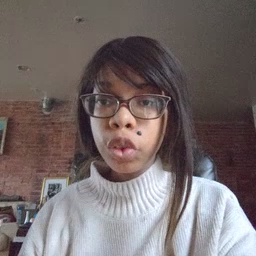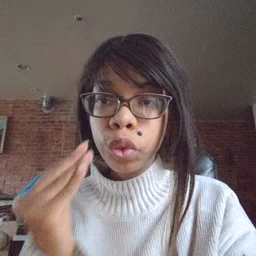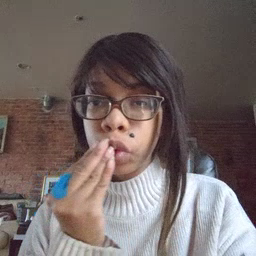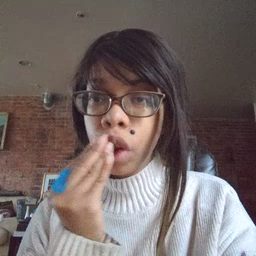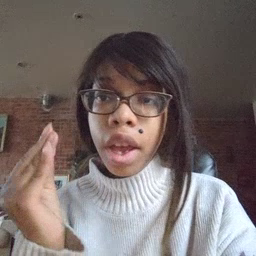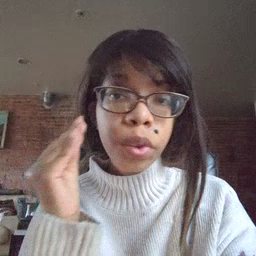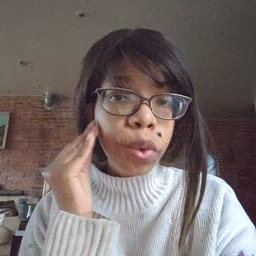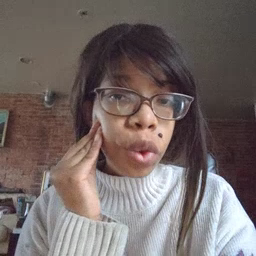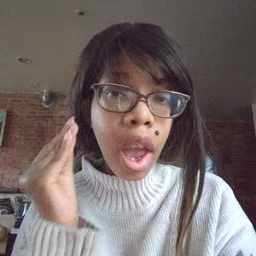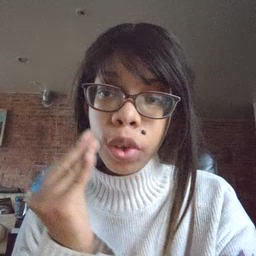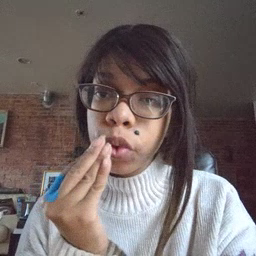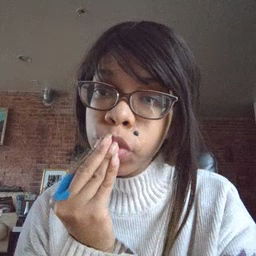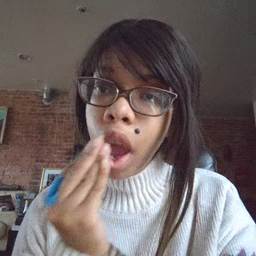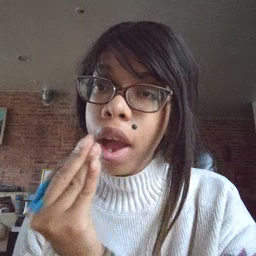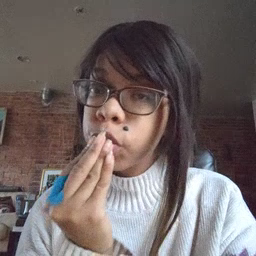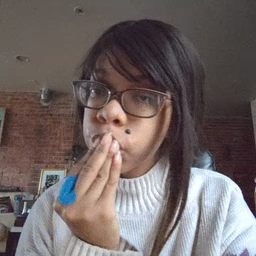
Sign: kiss